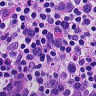
Metastatic tissue present: no